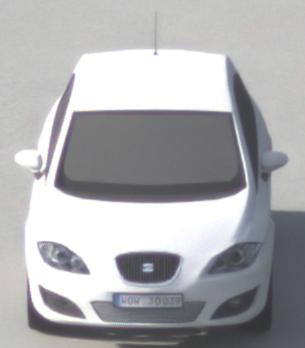
Make: SEAT
Model: Leon 1.4
Detailed model: Leon (1P)
Model produced from: 2009/04
Model produced until: 2010/08
Doors: 5
Color: white
Road condition: dry road
Daytime: morning or afternoon
Contrast: low contrast